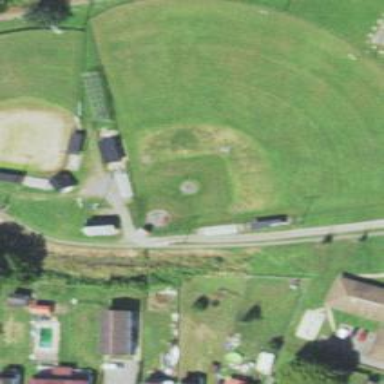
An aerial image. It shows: Baseball pitch for leisure land activities.